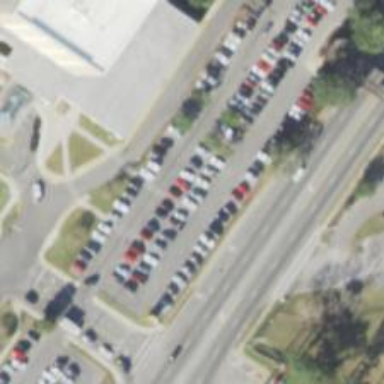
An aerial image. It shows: Parking space.